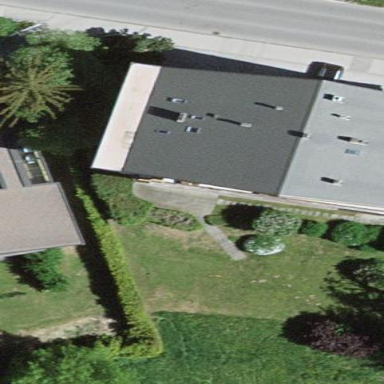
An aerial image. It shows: Residential building.